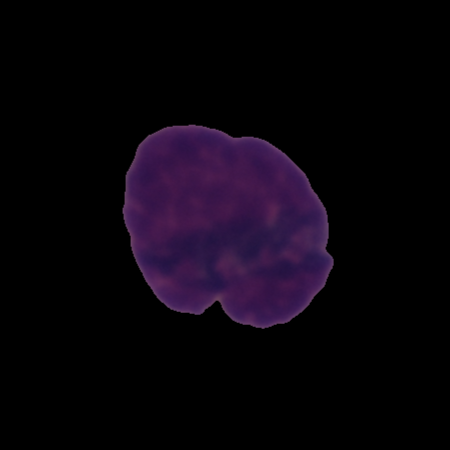
Label: cancer